Question: I am trying to write a query where two different UIDs need to lookup a Resource Name for both, but separately.
In other words, for each Task, there are resources assigned and one status manager. This converts in SQl to an Assignment, unique to a resource, but with the same status manager. However, no where in the database can one see the Status Manager's Name on a given assignment.
The assignment does have "TaskStatusManagerUID" available. The name of the Status Manager can be determined by tying it back to MSP_EPMResource table where TaskStatusManagerUID = ResourceUID.
The catch is, for my report, I need to be able to look at the ResourceUID TaskstatusManagerUID and determine the names of each on the same assignment.
While I have been successful with a join to display the name for one or the other, I have not been able to determine how to show the name for both the Resource and TaskStatusManager.
This is an example of what I am trying to display (parentheses added for readability):
(AssignmentUID) (Task Name) (Resource Name) (Task Status Manager Name)
See more info below:

This is the code I have been working with, but have been unsuccessful:
'''
Select top 100
c.[assignmentuid],
a.[taskname],
c.[resourceuid],
b.[resourcename],
a.[taskstatusmanageruid],
d.[StatusManager]
from [PRJPROD_ProjectWebApp].[dbo].[MSP_EpmAssignment] c
join [PRJPROD_ProjectWebApp].[dbo].[MSP_EpmTask_UserView] a
on a.[TaskUID] = c.[TaskUID]
join [PRJPROD_ProjectWebApp].[dbo].[MSP_EpmResource] b
on b.[ResourceUID] = c.[ResourceUID]
join (select b.resourcename StatusManager
from [PRJPROD_ProjectWebApp].[dbo].[MSP_EpmResource] b) d
on d.[StatusManager] = a.[taskstatusmanageruid]
group by
c.[assignmentuid],
a.[taskname],
c.[resourceuid],
b.[resourcename],
a.[taskstatusmanageruid],
d.[StatusManager]
'''
Currently, I am getting "Conversion failed when converting from a character string to uniqueidentifier."
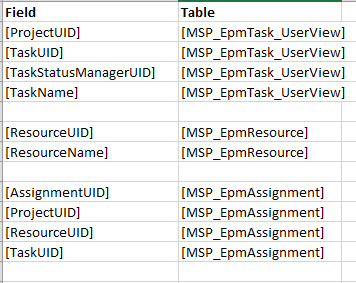
Answer: On your joins you have 'on a.[TaskUID] = c.[TaskUID]', 'on b.[ResourceUID] = c.[ResourceUID]', and 'on d.[StatusManager] = a.[taskstatusmanageruid]', of which, I am assuming that the last one is causing you the issue. Try instead
'''
join (select b.resourcename StatusManager
from [PRJPROD_ProjectWebApp].[dbo].[MSP_EpmResource] b) d
on d.[StatusManager] = CONVERT(CHAR, a.[taskstatusmanageruid])
'''
This will convert the GUID contained in 'taskstatusmanageruid' to a char string, allowing it to compare successfully.
You could also, instead of converting the value, cast the value 'CAST(a.[taskstatusmanageruid] AS CHAR'
Due to the nature of the GUID, you may not be able to convert/cast it to a char value, in which case you would need to convert/cast both fields to either varchar or nvarchar:
'''
join (select b.resourcename StatusManager
from [PRJPROD_ProjectWebApp].[dbo].[MSP_EpmResource] b) d
on CONVERT([N]VARCHAR, d.[StatusManager]) = CONVERT([N]VARCHAR, a.[taskstatusmanageruid])
'''
OR
'''
join (select b.resourcename StatusManager
from [PRJPROD_ProjectWebApp].[dbo].[MSP_EpmResource] b) d
on CAST(d.[StatusManager] AS [N]VARCHAR) = CAST( a.[taskstatusmanageruid] AS [N]VARCHAR)
'''